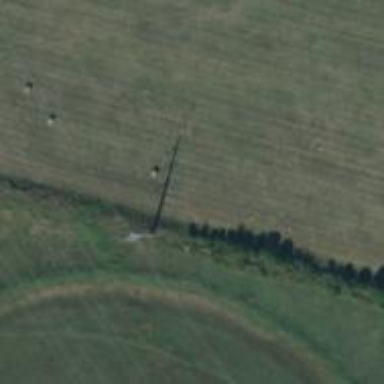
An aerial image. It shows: Power pole.